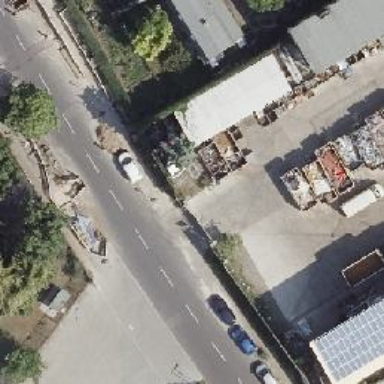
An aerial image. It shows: Recycling centre providing amenities for recycling.